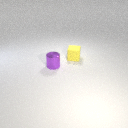
small yellow rubber cube to the right of small purple metal cylinder